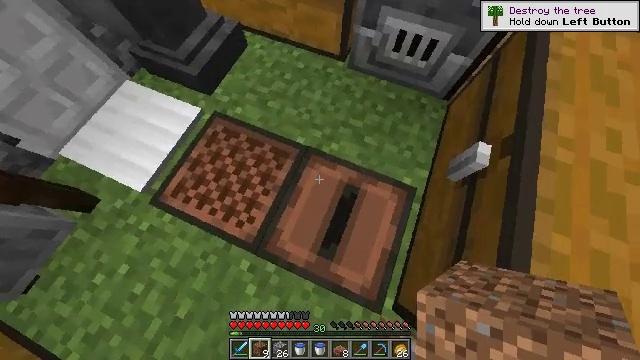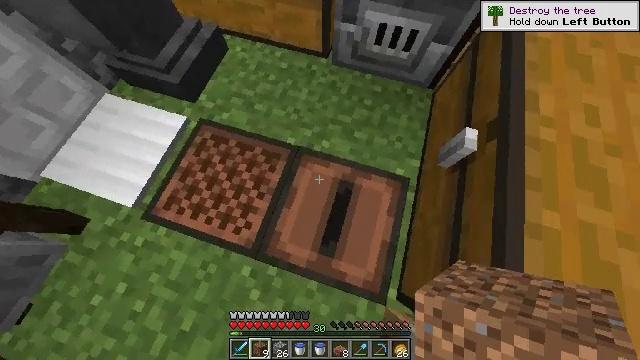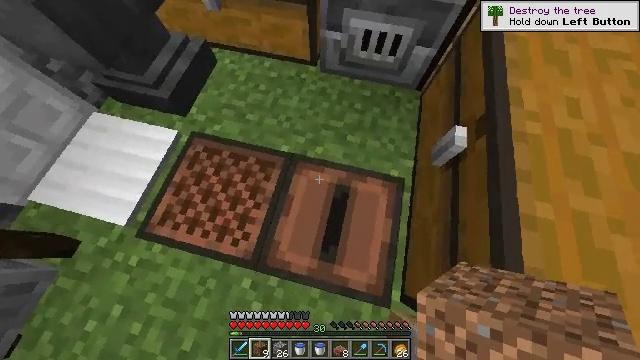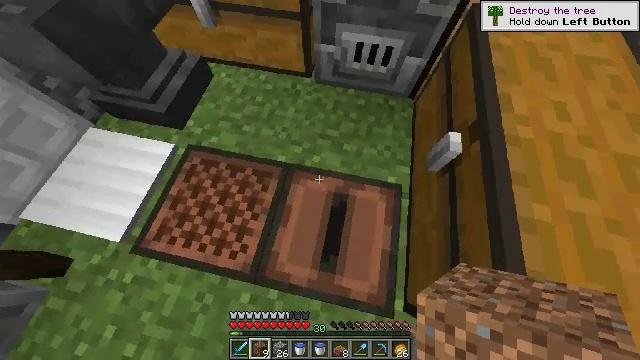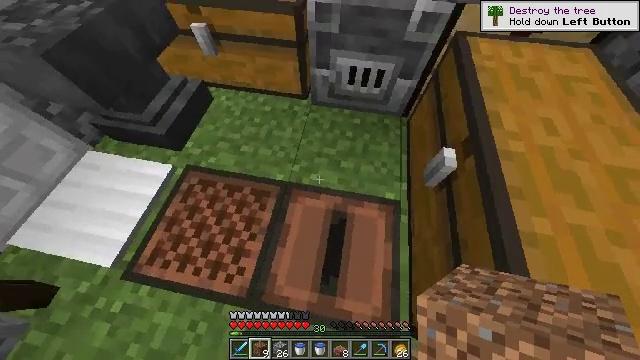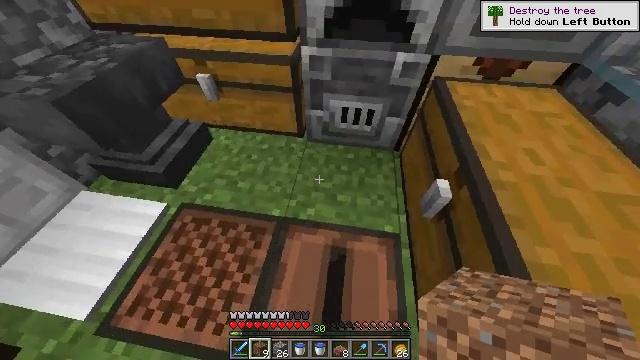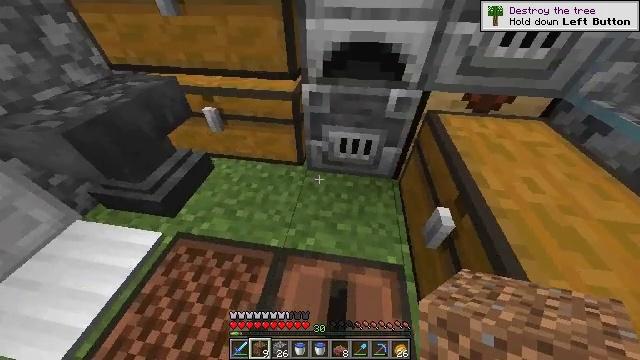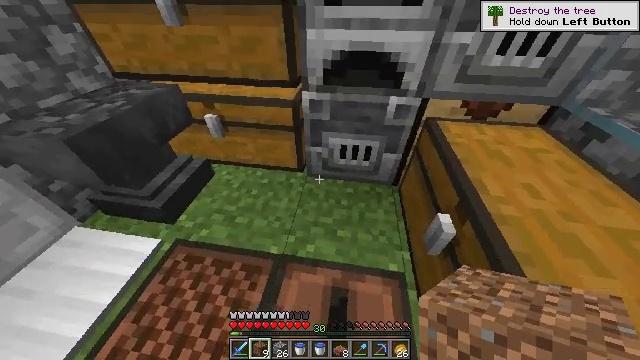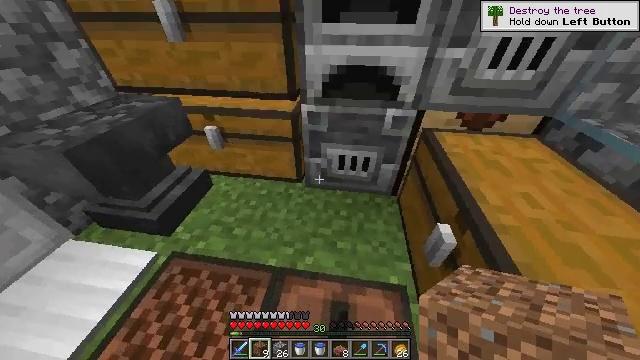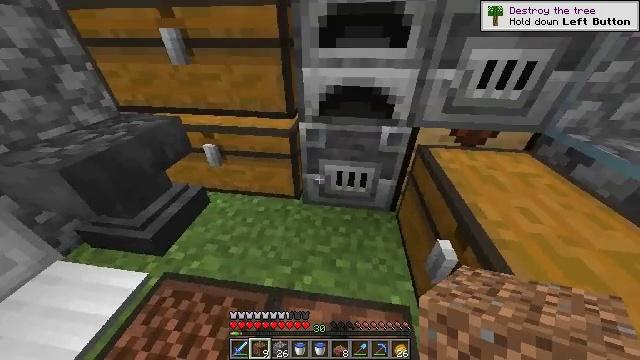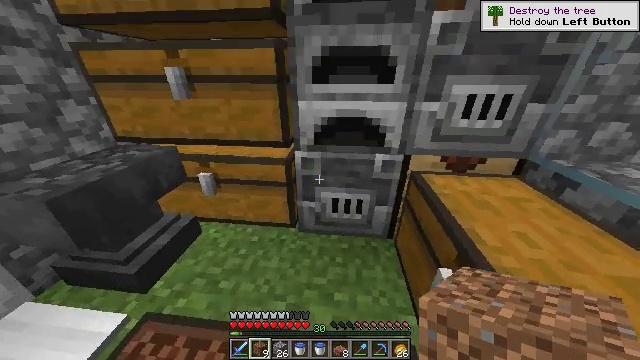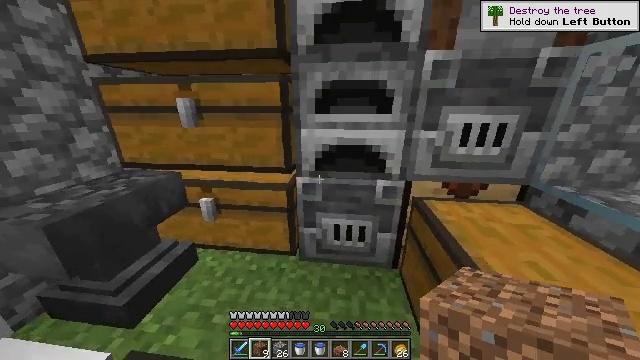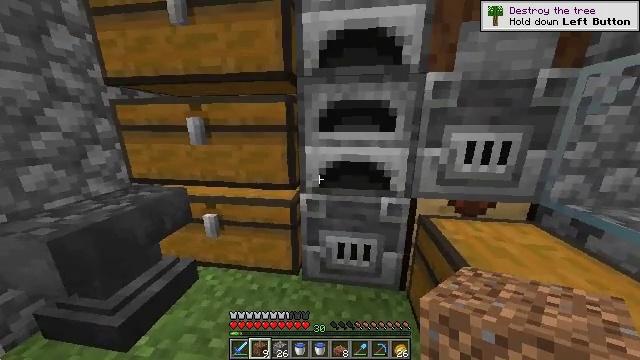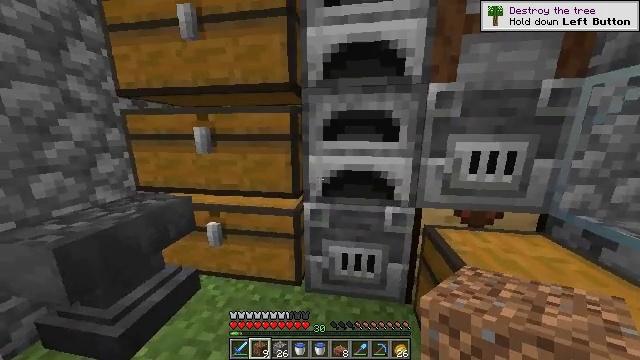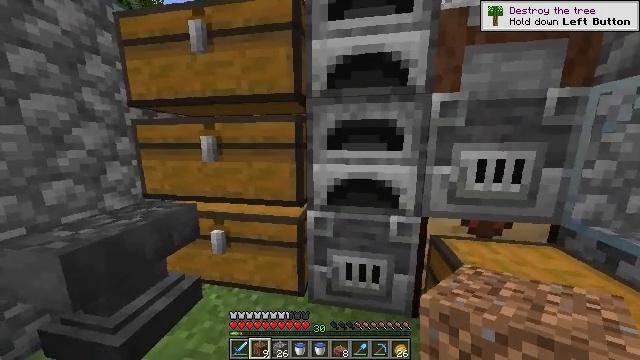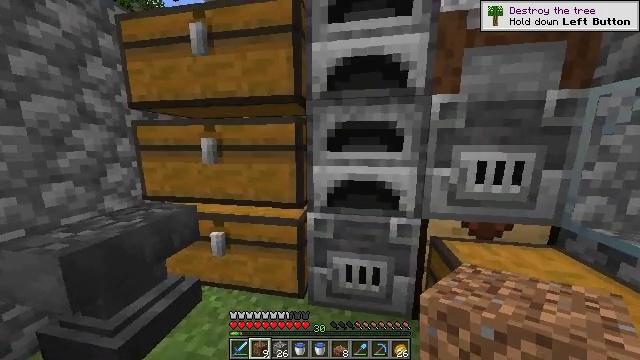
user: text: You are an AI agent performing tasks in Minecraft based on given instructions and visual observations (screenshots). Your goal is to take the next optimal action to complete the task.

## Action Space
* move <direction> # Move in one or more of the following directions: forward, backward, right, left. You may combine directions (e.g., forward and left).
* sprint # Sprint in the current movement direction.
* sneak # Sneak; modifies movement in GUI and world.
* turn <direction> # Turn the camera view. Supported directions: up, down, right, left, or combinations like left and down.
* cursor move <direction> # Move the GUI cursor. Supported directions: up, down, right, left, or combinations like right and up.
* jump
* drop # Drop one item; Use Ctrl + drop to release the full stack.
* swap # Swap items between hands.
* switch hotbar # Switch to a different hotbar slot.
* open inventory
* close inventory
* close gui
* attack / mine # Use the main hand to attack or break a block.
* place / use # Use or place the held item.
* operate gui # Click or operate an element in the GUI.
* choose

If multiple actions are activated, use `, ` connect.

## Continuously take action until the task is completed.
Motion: motion action
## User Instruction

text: Open your crafting table to craft a dropper.
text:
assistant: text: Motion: turn right
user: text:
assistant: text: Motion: turn right and up
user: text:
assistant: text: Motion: turn right and up
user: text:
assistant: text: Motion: turn right and up
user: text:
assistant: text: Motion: turn right and up
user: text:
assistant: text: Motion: turn up
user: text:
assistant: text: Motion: turn up
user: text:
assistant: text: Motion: turn up
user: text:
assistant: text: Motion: turn up
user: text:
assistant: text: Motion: turn right and up
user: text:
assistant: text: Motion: turn up
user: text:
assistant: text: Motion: turn left and up
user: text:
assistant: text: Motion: turn left and up
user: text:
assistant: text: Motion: turn left and up
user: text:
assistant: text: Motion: no_op
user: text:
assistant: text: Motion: turn right and up
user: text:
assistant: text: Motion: turn right and up
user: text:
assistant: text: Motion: turn right and up
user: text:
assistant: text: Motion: turn right and down
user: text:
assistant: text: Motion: turn right and down
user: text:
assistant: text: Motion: turn down
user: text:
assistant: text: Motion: turn down
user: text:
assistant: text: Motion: turn down
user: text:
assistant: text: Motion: turn down
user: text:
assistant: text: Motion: no_op
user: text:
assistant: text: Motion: turn down
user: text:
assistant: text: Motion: turn down
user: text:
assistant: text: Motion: no_op
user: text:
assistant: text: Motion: turn down
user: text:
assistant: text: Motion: turn down